Question: Let's say I have an image of this size:

Using 'CSS3' and whatnot, is there a way I can make it into like a CD? You know with the whole in the middle (preferably transparent) and round edges and what not.
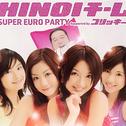
Answer: I'm not sure about a transparent middle, but this will give you the CD shape (<URL>:
HTML:
'''
<div class="cd">
<div class="hole"></div>
</div>
'''
CSS:
'''
.cd {
-moz-border-radius: 63px;
-webkit-border-radius: 63px;
border-radius: 63px;
background-image: url('http://userserve-ak.last.fm/serve/126/23679395.jpg');
width: 126px;
height: 126px;
position: relative;
}
.cd .hole {
width: 30px;
height: 30px;
position: absolute;
background-color: #fff;
left: 48px;
top: 48px;
-moz-border-radius: 15px;
-webkit-border-radius: 15px;
border-radius: 15px;
}
'''